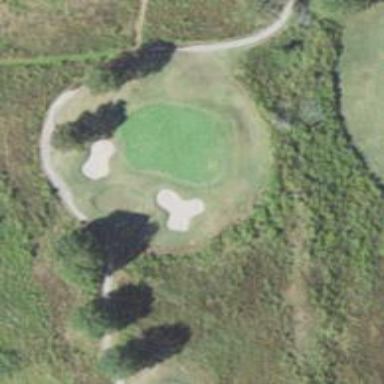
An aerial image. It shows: Golf hole.